Interaction volume radius: 5 \u00c5
Interaction volume height: 15 \u00c5
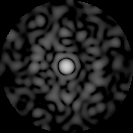
Disorder parameter: 0.8057